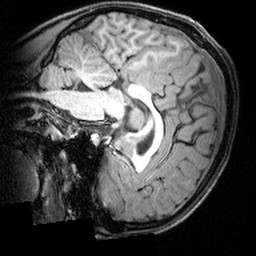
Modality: T1w
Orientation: sagittal
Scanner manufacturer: siemens
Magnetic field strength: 3 T
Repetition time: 1.9 s
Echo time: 0.00397 s